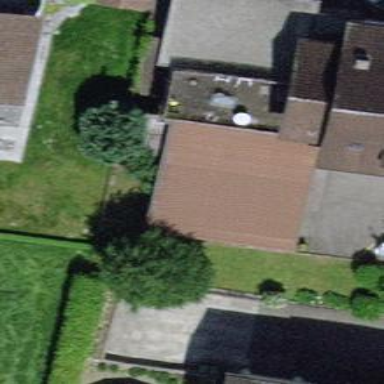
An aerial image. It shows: Carport building.